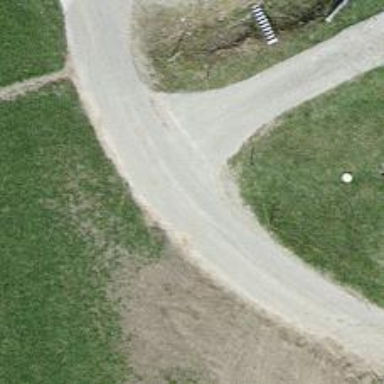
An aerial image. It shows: Well-maintained track road with grade 1 tracktype.